Interaction volume radius: 5 \u00c5
Interaction volume height: 45 \u00c5
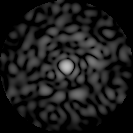
Disorder parameter: 0.8284